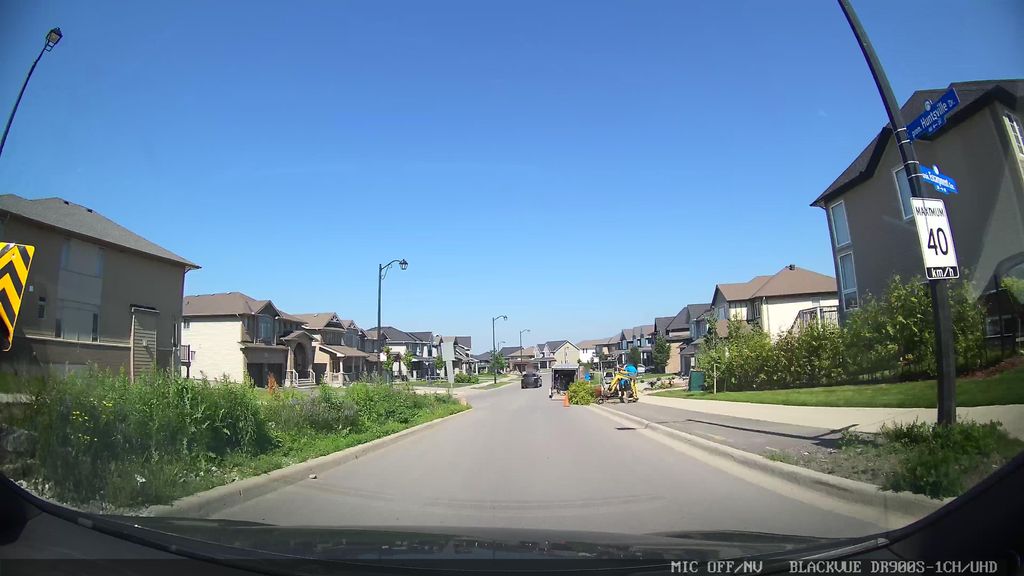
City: ottawa-gatineau